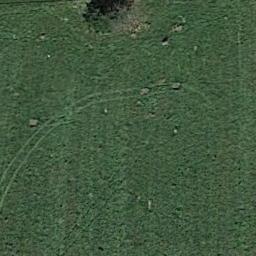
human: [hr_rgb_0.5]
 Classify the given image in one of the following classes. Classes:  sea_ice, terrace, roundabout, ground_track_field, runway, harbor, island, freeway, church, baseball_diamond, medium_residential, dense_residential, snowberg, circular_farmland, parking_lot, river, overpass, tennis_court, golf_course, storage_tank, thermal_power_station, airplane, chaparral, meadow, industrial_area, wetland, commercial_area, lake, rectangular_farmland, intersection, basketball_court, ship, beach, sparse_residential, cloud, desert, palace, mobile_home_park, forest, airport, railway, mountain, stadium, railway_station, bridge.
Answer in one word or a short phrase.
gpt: meadow